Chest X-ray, PA view. Patient: 50 years old, sex F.
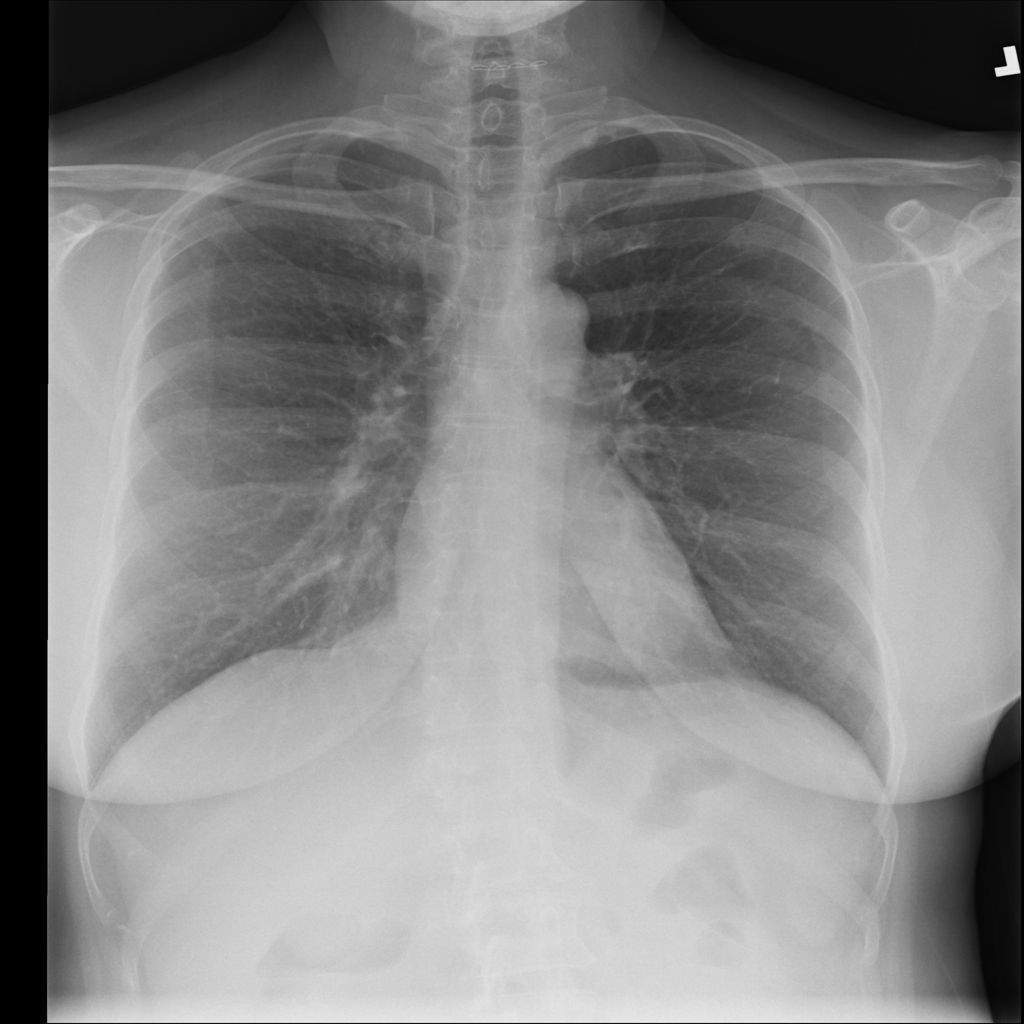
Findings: No Finding